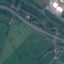
Land use / land cover: Highway